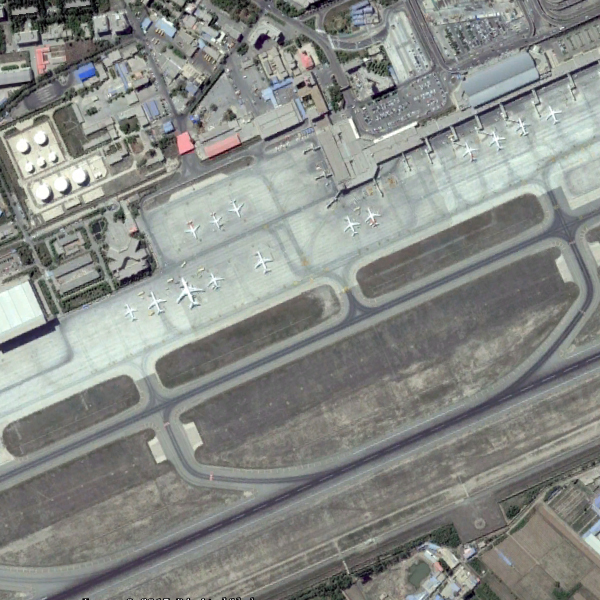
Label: Airport